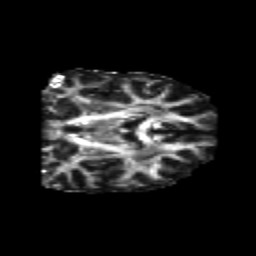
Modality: FA
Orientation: coronal
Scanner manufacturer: siemens
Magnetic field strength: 3 T
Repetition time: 6.8 s
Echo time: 0.093 s